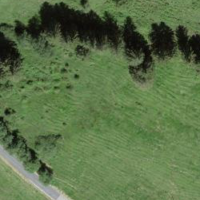
EUNIS habitat code: 25
Species observed at this site:
Turdus torquatus